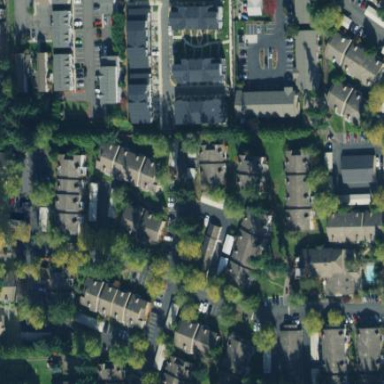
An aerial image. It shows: Residential area with apartments.